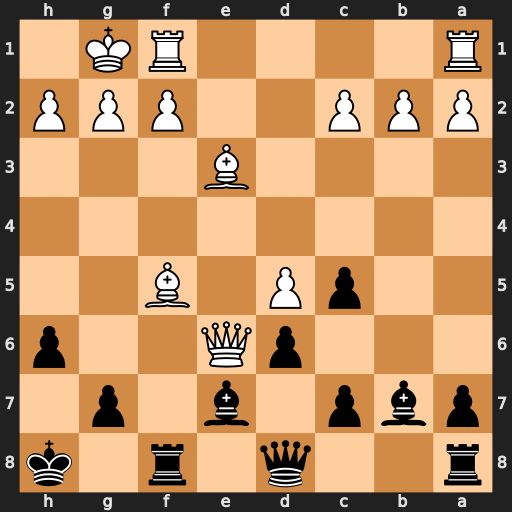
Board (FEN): r2q1r1k/pbp1b1p1/3pQ2p/2pP1B2/8/4B3/PPP2PPP/R4RK1
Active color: b
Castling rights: -
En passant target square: -
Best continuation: Bc8 Qxc8 Rxc8